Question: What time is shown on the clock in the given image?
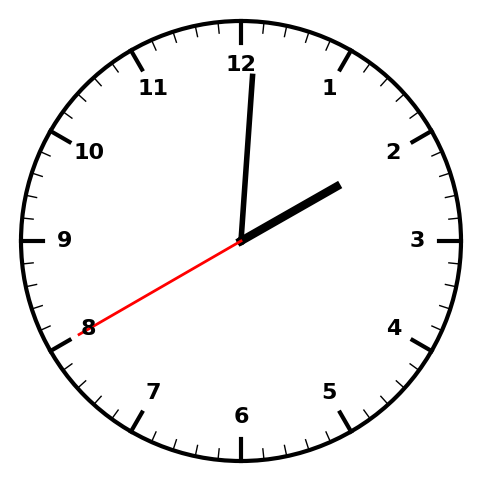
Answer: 02:00:40